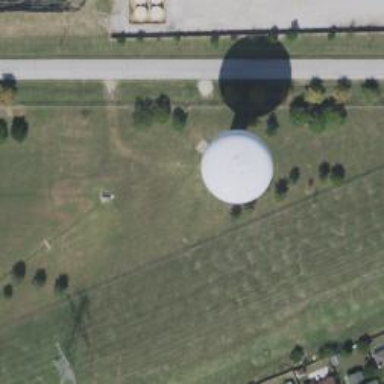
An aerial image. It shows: Water tower that is man-made.